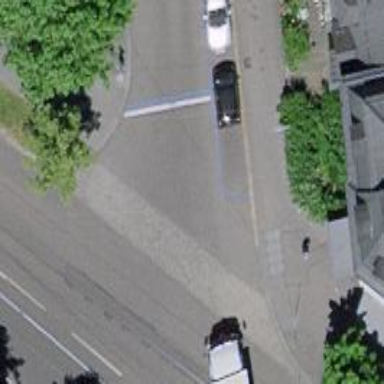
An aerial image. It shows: Residential road with separate asphalt sidewalk.